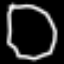
Label: octagon